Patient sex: M
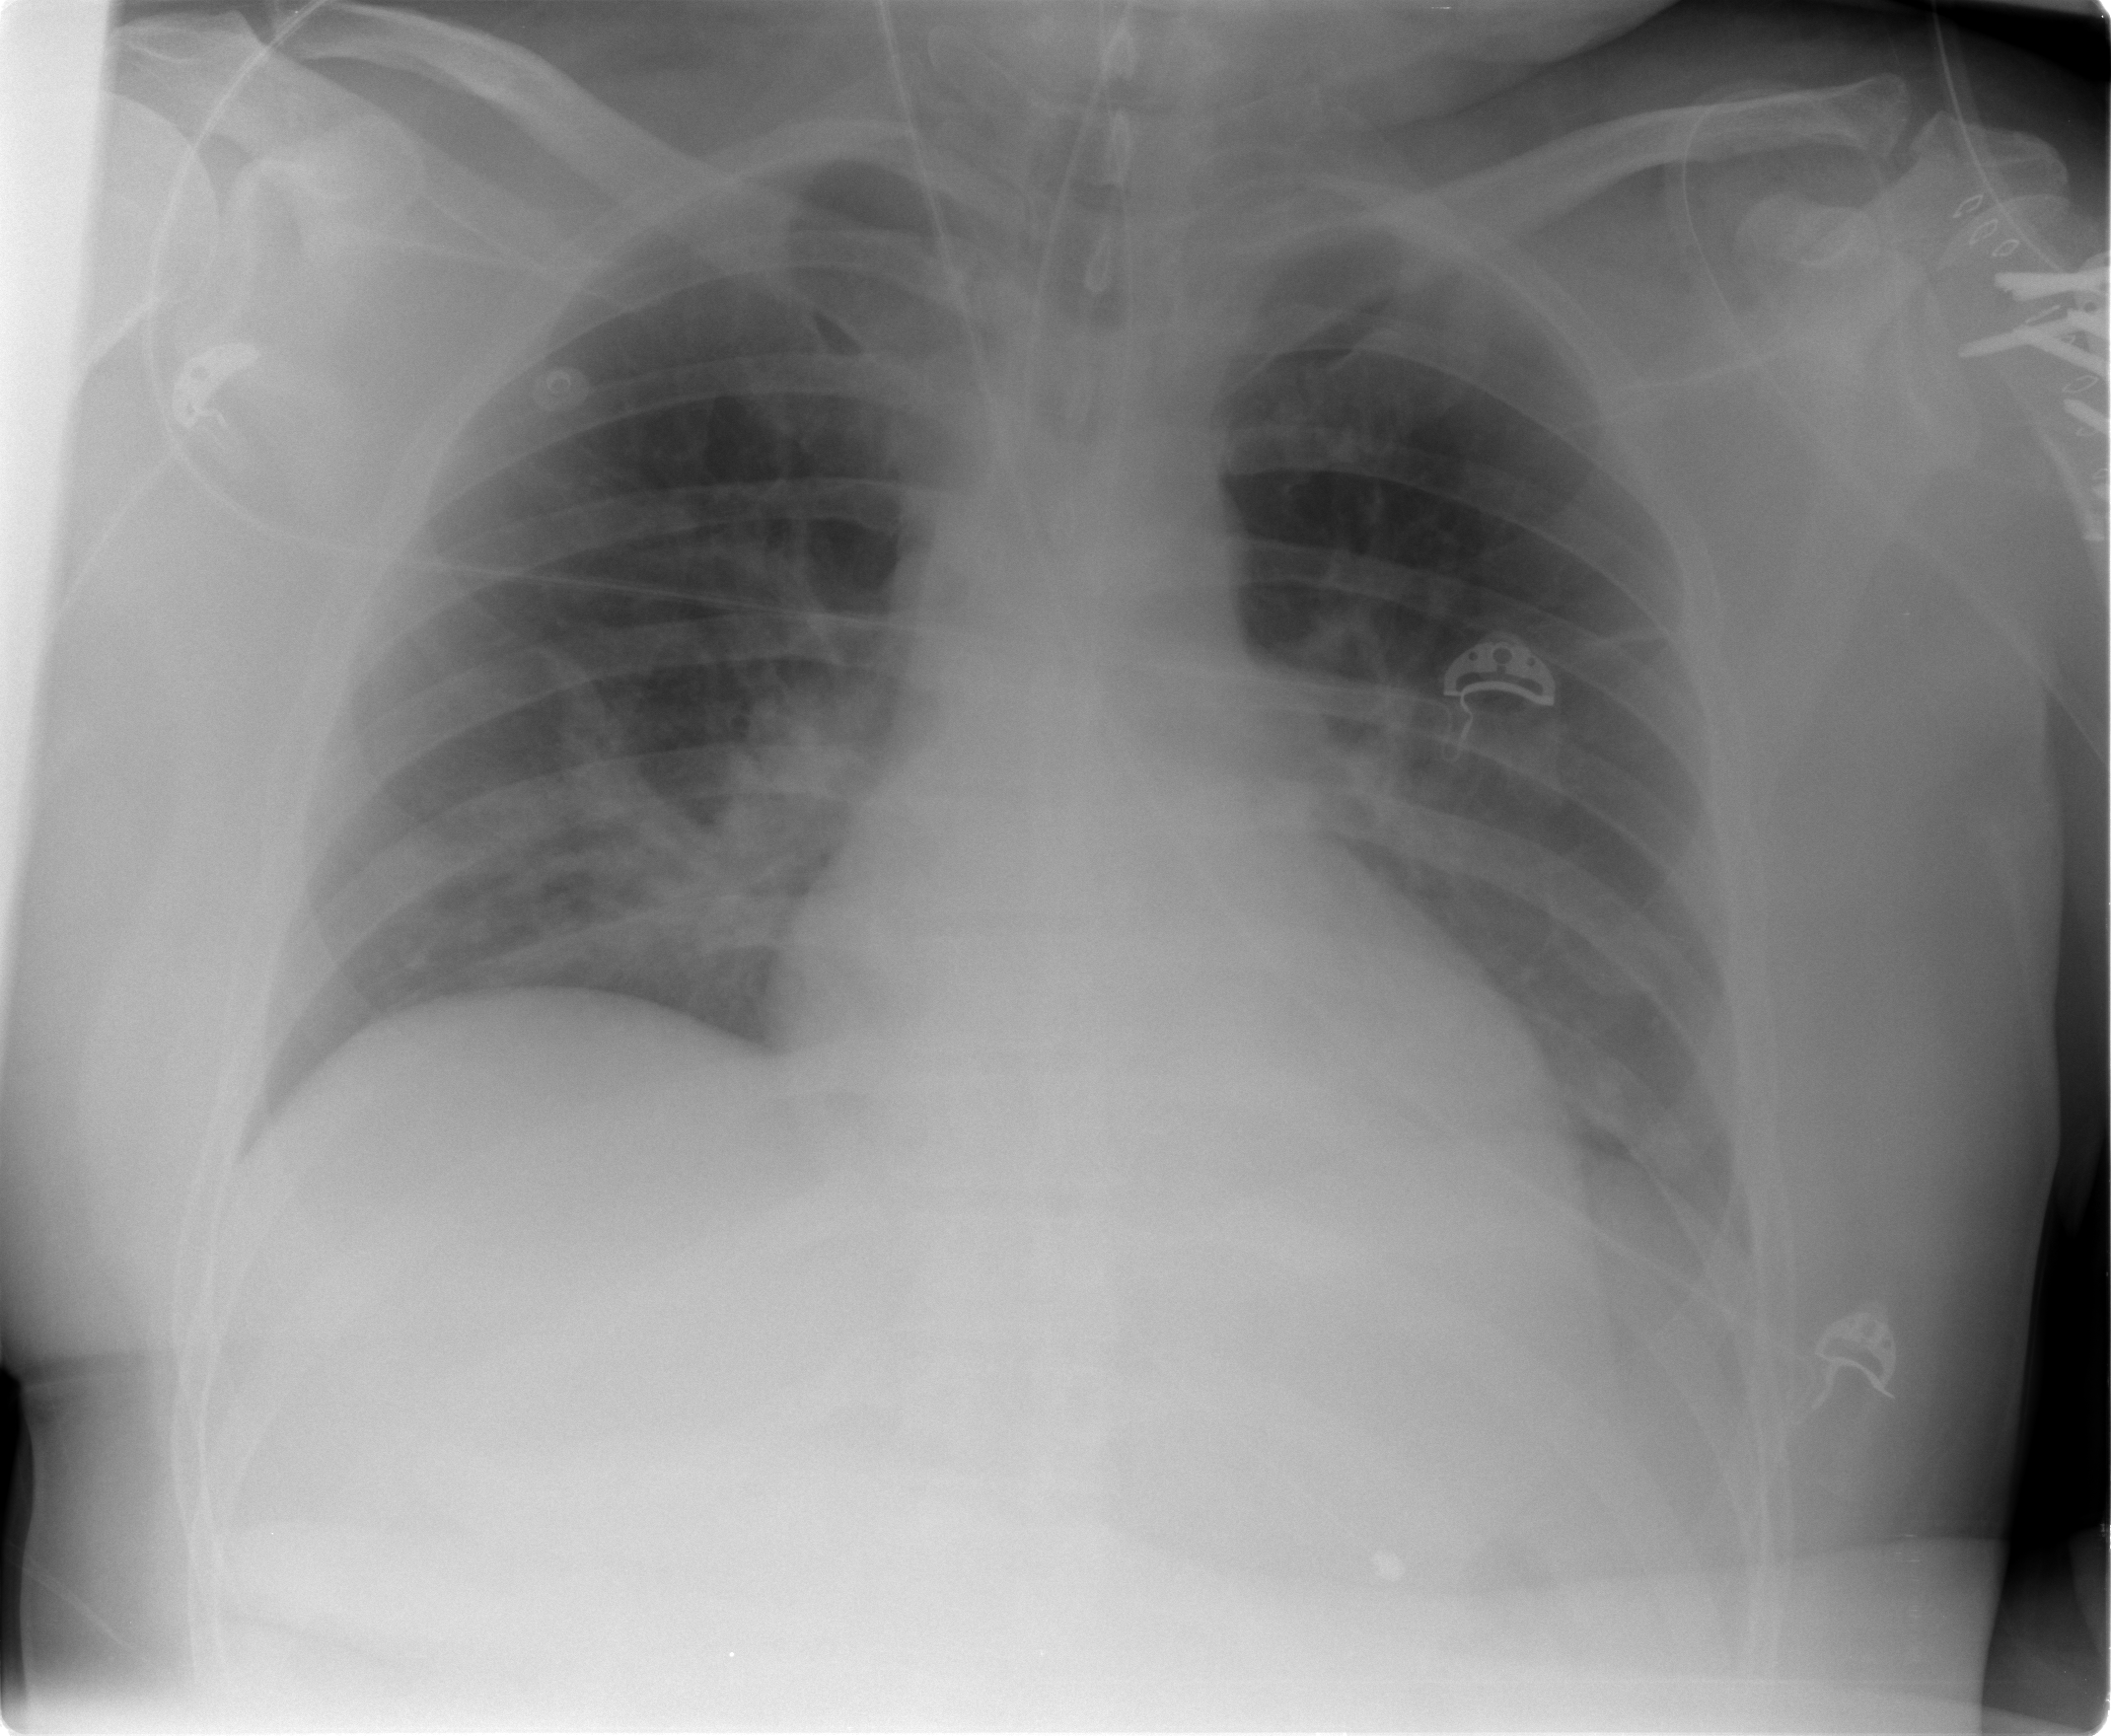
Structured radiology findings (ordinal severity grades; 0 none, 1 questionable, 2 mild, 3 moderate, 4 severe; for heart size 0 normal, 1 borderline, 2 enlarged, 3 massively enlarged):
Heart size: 0
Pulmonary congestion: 0
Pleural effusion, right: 0
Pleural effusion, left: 0
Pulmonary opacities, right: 2
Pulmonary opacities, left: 0
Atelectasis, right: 2
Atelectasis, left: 2